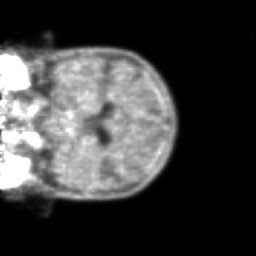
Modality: PET
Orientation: coronal
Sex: female
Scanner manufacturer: ge